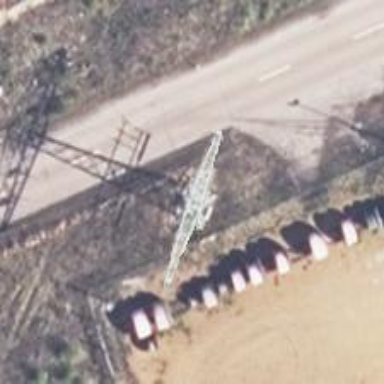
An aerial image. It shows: Lattice structure tower used for power distribution.